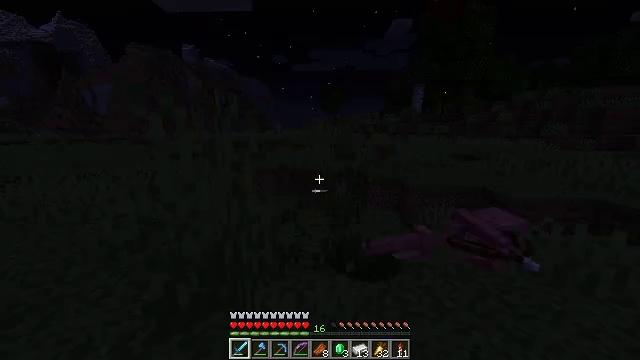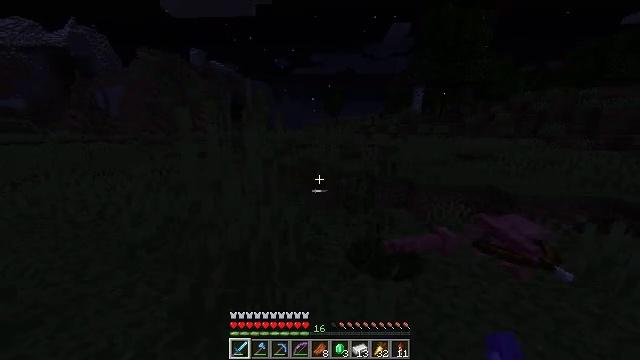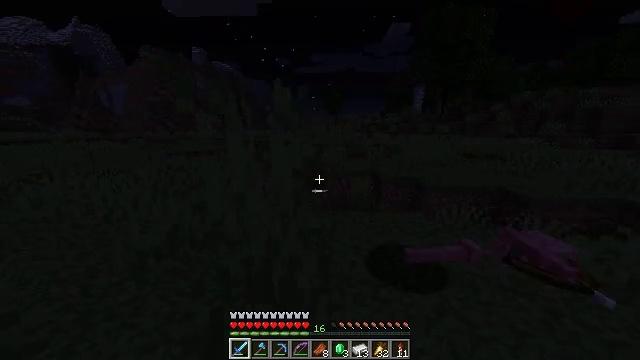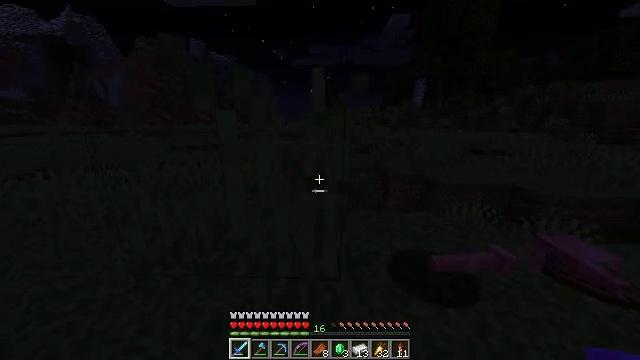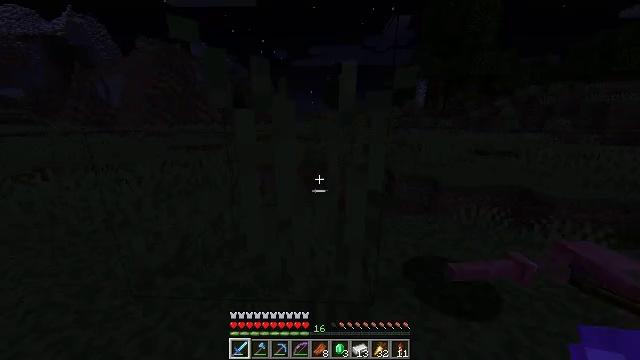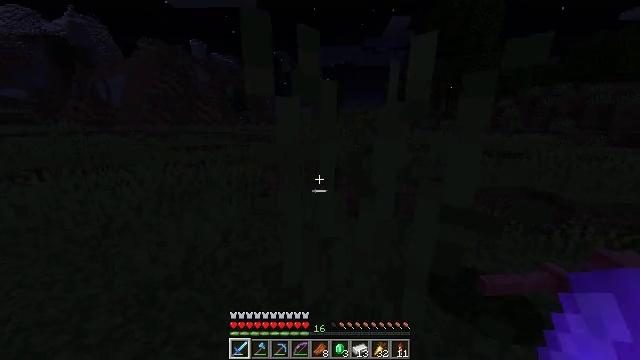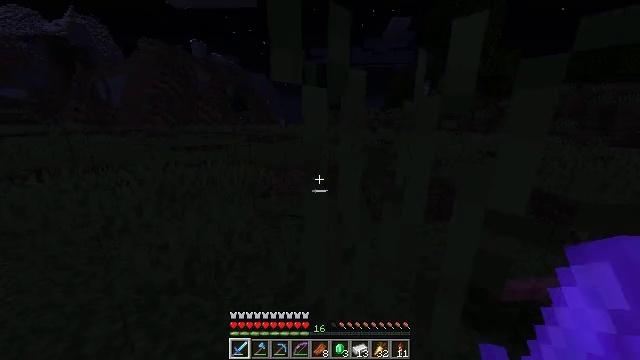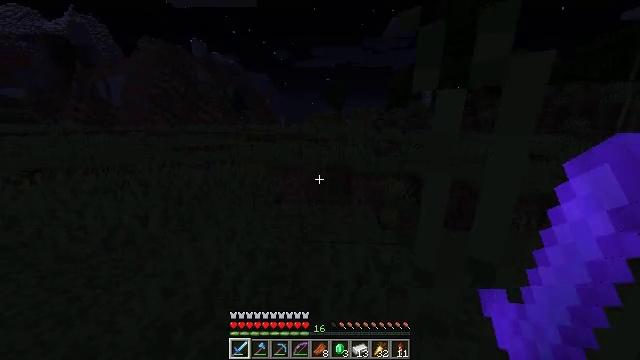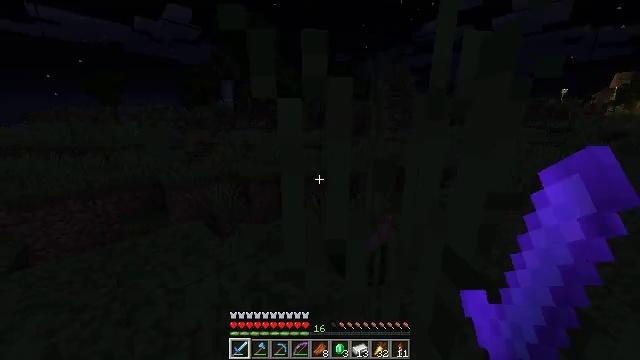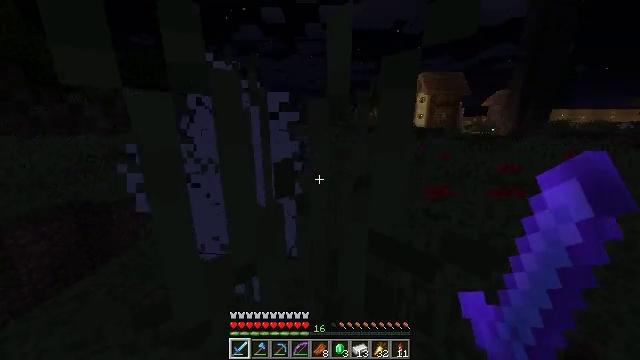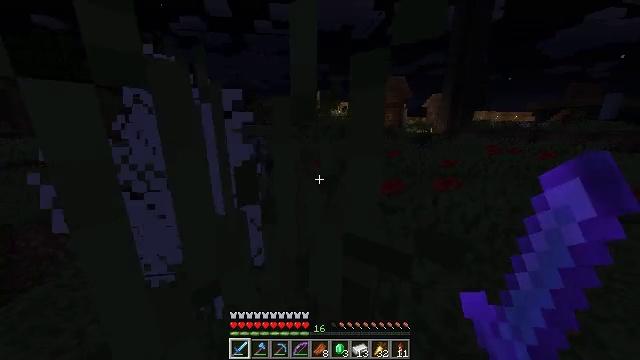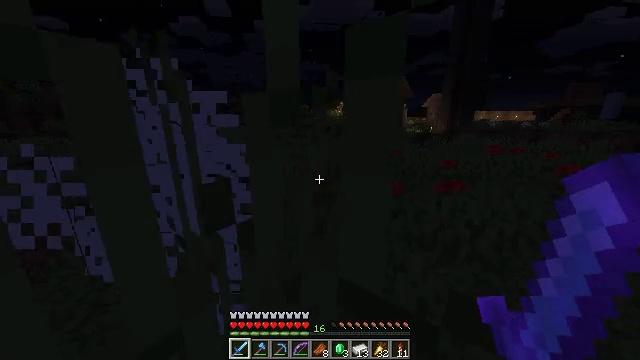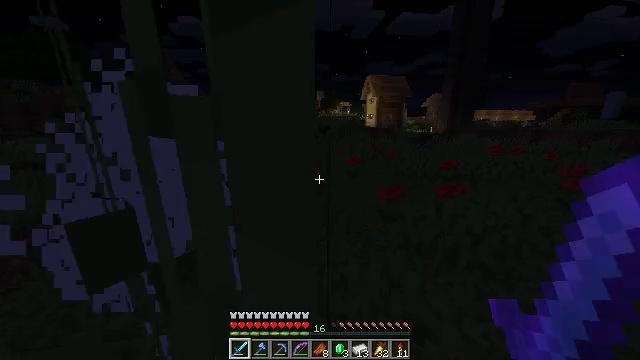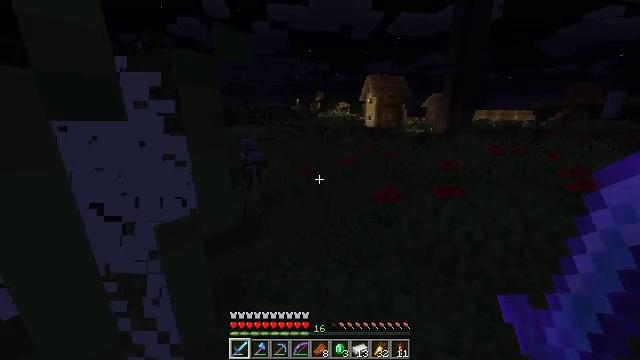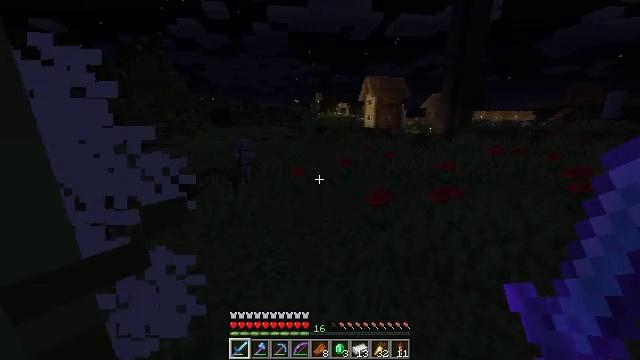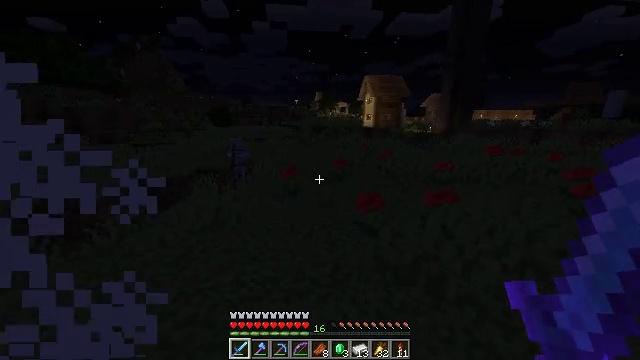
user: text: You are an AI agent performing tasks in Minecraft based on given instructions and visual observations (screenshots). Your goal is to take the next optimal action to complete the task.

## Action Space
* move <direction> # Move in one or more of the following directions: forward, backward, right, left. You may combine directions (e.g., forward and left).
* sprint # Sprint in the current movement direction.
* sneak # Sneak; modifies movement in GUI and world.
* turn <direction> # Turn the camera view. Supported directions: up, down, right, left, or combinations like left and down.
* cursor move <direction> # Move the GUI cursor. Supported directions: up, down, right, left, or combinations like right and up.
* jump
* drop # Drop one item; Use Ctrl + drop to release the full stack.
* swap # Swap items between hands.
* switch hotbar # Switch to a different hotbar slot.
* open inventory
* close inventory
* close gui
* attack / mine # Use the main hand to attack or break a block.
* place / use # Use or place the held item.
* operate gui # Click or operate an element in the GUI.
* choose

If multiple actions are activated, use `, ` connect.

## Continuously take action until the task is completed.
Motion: motion action
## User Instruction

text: Gather tall grass by hitting it.
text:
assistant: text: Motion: move forward and move left, sprint
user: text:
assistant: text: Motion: move forward and move left, sprint
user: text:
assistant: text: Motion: move forward and move left, sprint, turn down
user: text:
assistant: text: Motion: move forward and move left, sprint
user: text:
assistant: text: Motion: move forward and move left, sprint
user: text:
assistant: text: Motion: move forward and move left, sprint
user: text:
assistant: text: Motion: move forward and move left, sprint
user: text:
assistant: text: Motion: move forward and move left, sprint, turn right
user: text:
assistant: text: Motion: move forward, sprint, turn right
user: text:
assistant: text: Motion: move forward and move right, sprint, turn right
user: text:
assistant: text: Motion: move forward and move right, sprint
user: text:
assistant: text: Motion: move forward and move right, sprint
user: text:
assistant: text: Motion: move forward and move right, sprint
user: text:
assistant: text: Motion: move forward and move right, sprint
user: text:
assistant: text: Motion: move forward and move right, sprint
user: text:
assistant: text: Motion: move forward and move right, sprint
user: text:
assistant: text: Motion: move forward and move right, sprint
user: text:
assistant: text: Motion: move forward, sprint
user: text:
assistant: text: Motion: move forward, sprint, turn left
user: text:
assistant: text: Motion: move forward, sprint, turn left, jump
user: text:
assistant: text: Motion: move forward, sprint, turn left and down, jump
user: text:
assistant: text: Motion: move forward, sprint, turn left and down, jump
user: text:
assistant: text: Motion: move forward, sprint, turn left, jump
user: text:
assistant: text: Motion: move forward, sprint, turn left, jump
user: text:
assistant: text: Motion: move forward, sprint, turn left, jump
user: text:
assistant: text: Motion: move forward, sprint
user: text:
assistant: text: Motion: move forward, sprint, turn left
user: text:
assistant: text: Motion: move forward, sprint
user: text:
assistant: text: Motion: move forward, sprint
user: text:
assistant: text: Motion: move forward and move right, sprint